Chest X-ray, AP view. Patient: 48 years old, sex M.
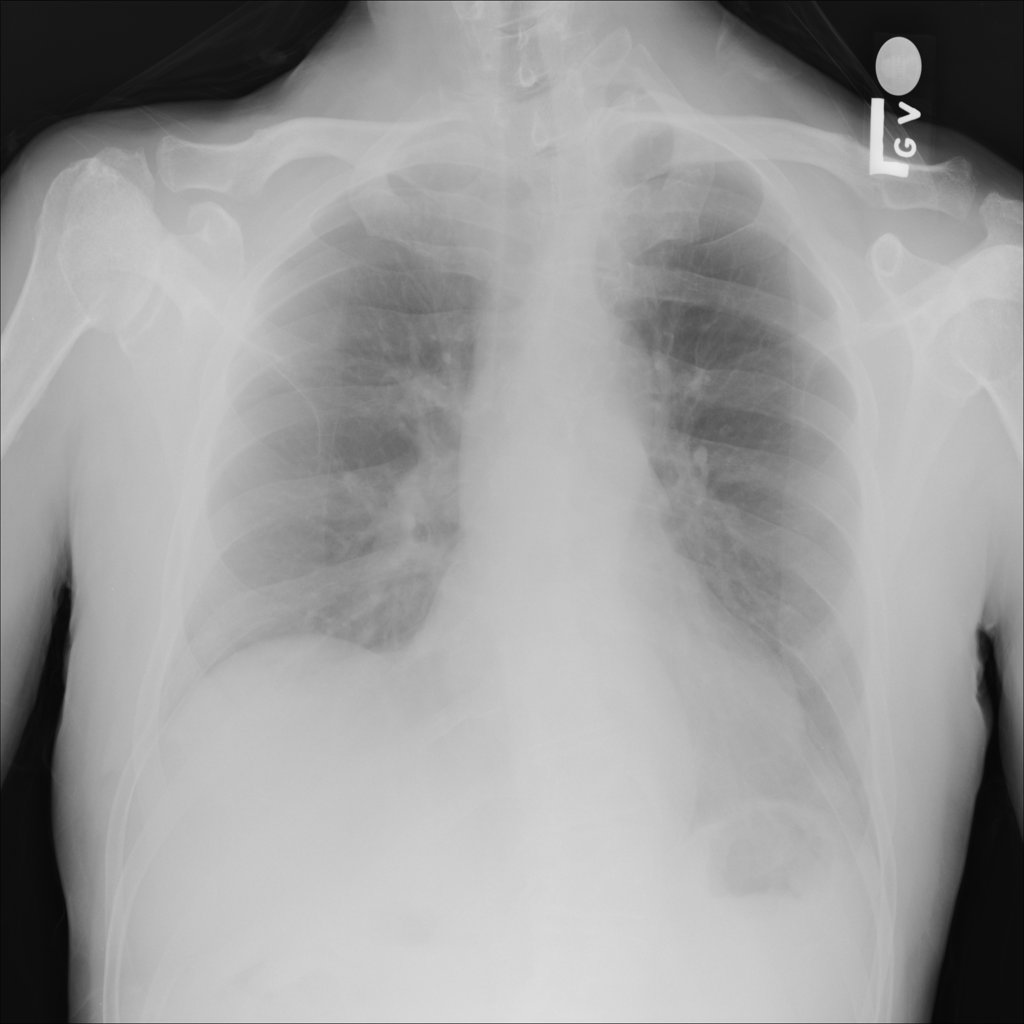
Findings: No Finding